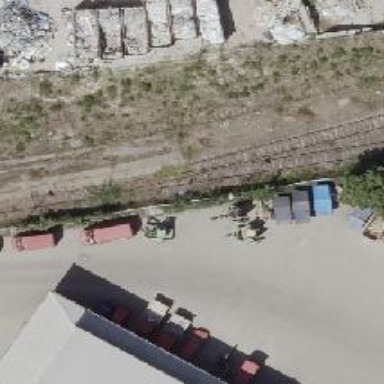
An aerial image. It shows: Railway switch.